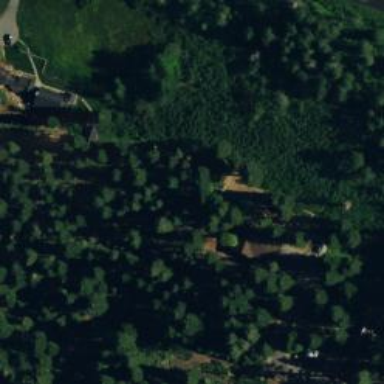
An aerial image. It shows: Evergreen needle-leaved woodland.